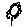
Label: flower